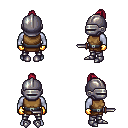
a pixel art fantasy rpg character, male body template, dark elf, purple skin, leather chest armor, metal pants, ruby red short topknot hairstyle, metal helm, gold gloves, metal boots, dagger, four views (front, back, left, right), 2x2 character sprite sheet, small pixel art, hard edges, no anti-aliasing